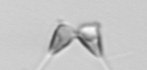
Label: Asterionellopsis_glacialis